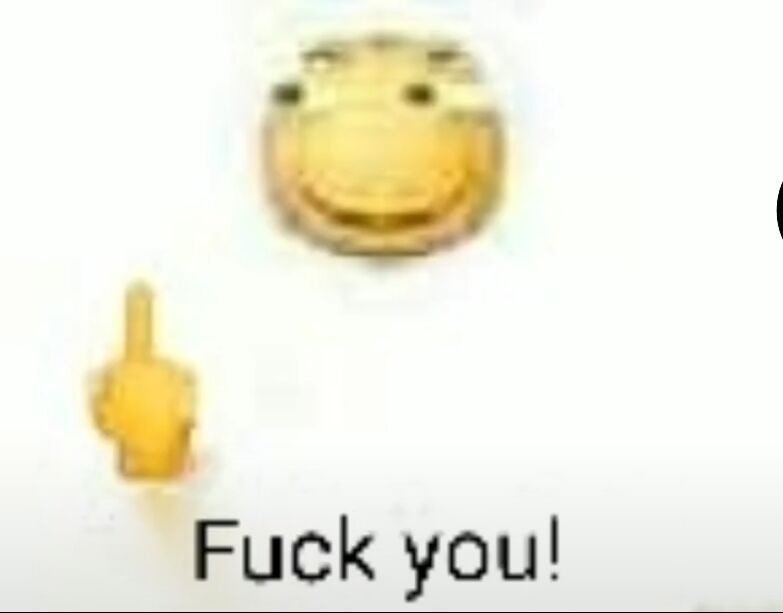
Label: emoji